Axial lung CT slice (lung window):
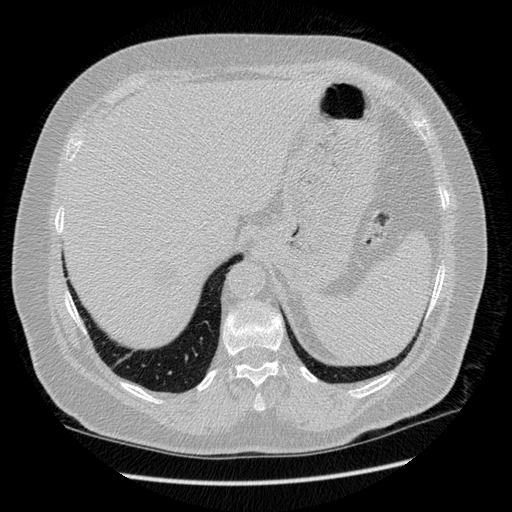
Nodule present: no